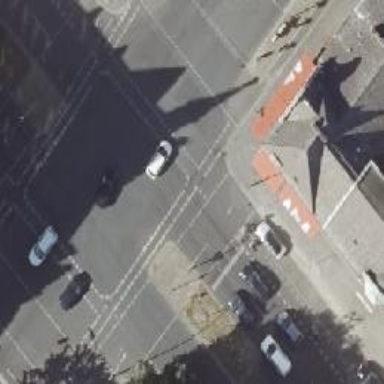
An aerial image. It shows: Road crossing with traffic signals.